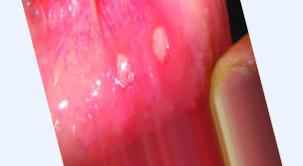
Condition: Mouth Ulcer